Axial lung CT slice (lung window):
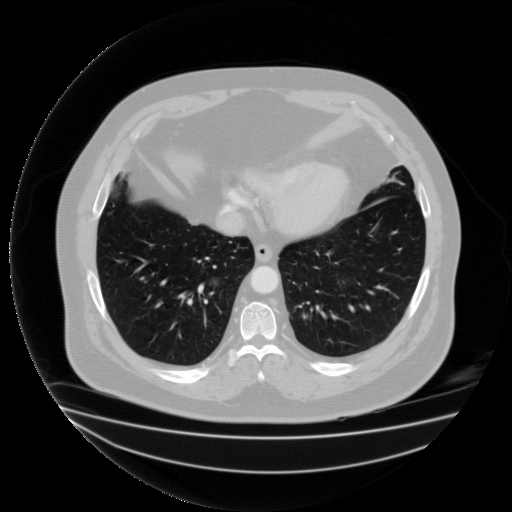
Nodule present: yes
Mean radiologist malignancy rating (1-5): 3